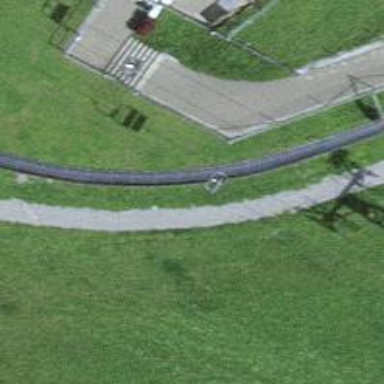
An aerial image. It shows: Summer toboggan attraction located on track within leisure land area.